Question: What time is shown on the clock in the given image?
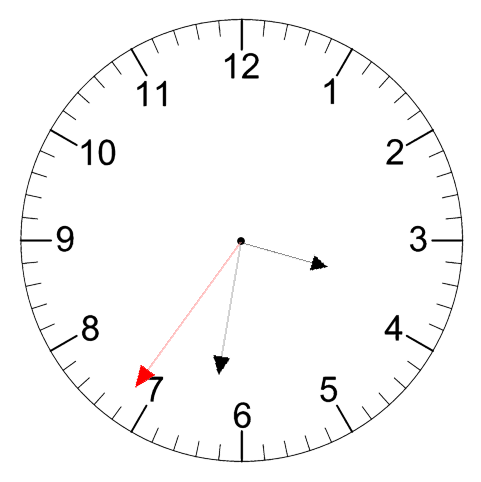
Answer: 03:31:36